Interaction volume radius: 10 \u00c5
Interaction volume height: 15 \u00c5
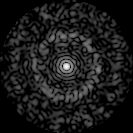
Disorder parameter: 0.8266